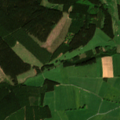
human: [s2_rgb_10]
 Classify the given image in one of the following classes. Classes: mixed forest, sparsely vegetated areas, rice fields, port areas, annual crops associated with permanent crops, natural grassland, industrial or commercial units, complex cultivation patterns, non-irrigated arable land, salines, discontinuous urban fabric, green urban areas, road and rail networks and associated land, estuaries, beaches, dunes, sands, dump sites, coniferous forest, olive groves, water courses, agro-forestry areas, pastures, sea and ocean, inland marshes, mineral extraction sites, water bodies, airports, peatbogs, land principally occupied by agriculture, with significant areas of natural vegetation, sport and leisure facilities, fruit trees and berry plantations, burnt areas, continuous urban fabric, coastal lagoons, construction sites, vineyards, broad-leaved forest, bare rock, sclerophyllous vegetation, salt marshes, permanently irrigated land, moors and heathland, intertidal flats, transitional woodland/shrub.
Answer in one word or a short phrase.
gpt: pastures, coniferous forest, mixed forest, transitional woodland/shrub